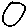
Label: circle